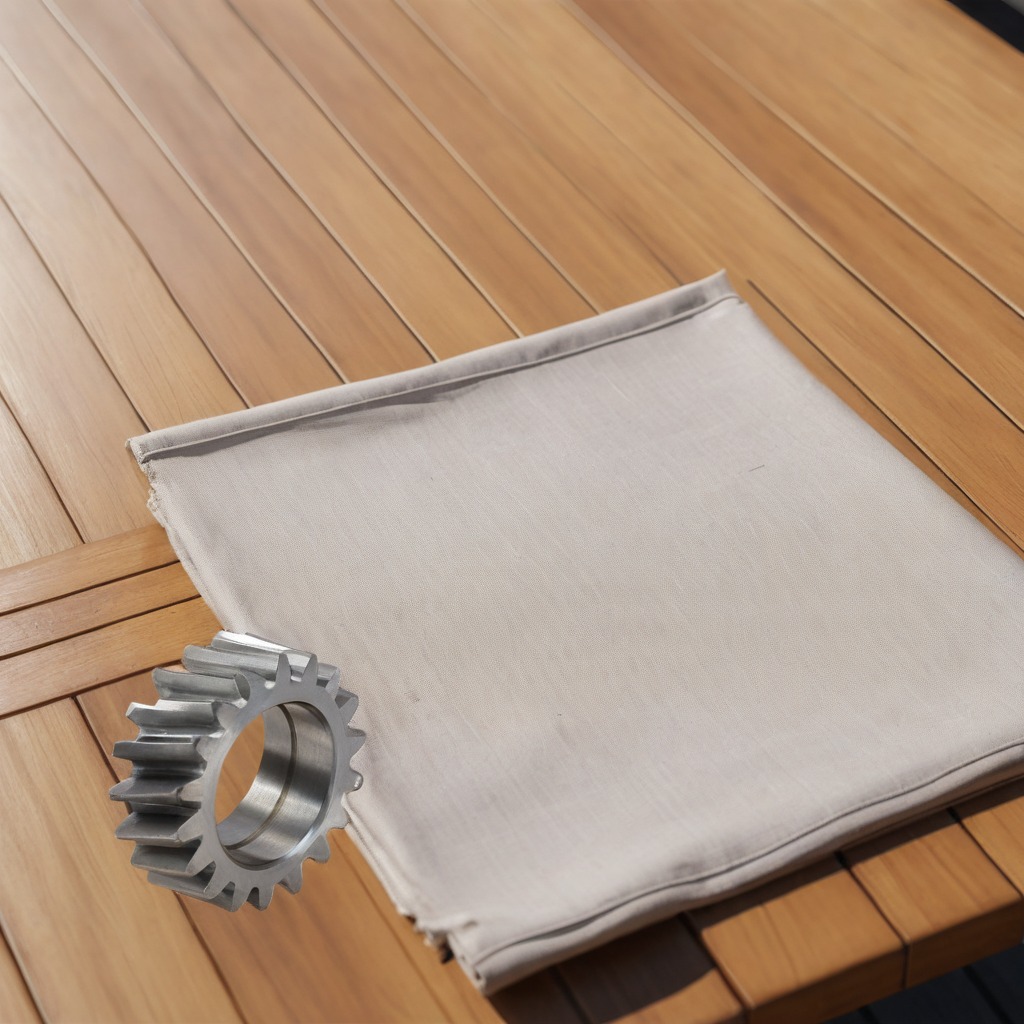
A steel gear with teeth is lying on the wooden table.